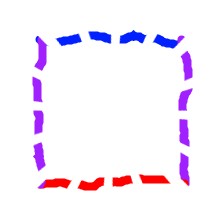
Shape: square